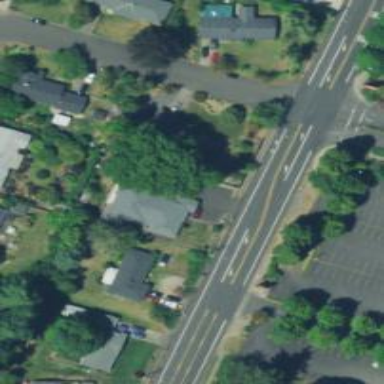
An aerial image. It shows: Secondary road with asphalt surface. There is sidewalk on the left side.